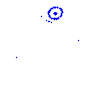
Particle: proton